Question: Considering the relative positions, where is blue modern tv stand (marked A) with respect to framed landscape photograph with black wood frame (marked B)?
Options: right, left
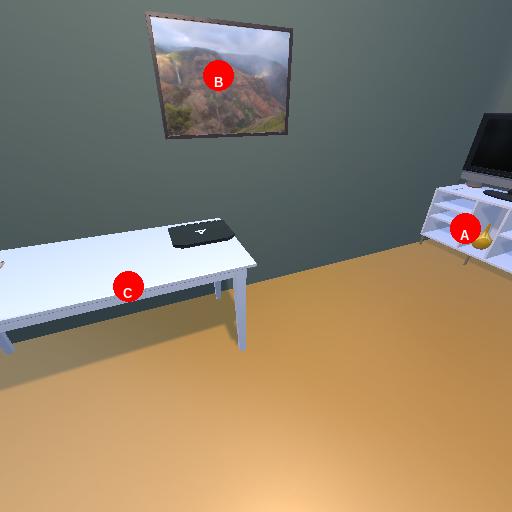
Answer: right